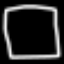
Label: square